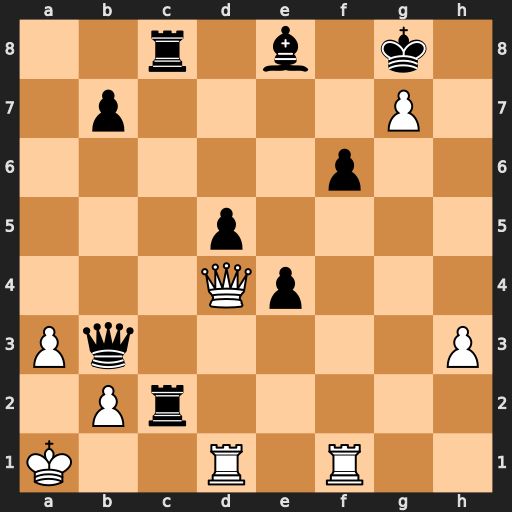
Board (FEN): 2r1b1k1/1p4P1/5p2/3p4/3Qp3/Pq5P/1Pr5/K2R1R2
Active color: w
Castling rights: -
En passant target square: -
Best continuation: Qxf6 Qxb2+ Qxb2 Rxb2 Kxb2